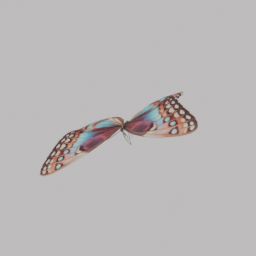
Label: animals